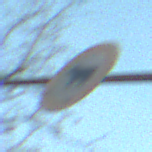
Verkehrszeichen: VerbotViehtrieb
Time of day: MorningAfternoon
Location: Outdoor (Suburban)
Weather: Clear
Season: NotSpecified
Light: Natural